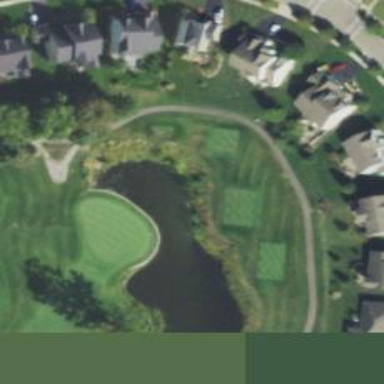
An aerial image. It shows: Golf tee.